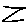
Label: zigzag